Field crop: maize
Growth stage: 2
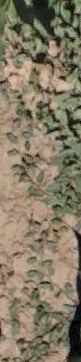
Species: convolvulus